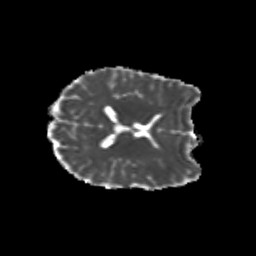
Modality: MD
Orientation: axial
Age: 18
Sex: female
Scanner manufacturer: siemens
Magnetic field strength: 3 T
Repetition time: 3.5 s
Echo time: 0.104 s